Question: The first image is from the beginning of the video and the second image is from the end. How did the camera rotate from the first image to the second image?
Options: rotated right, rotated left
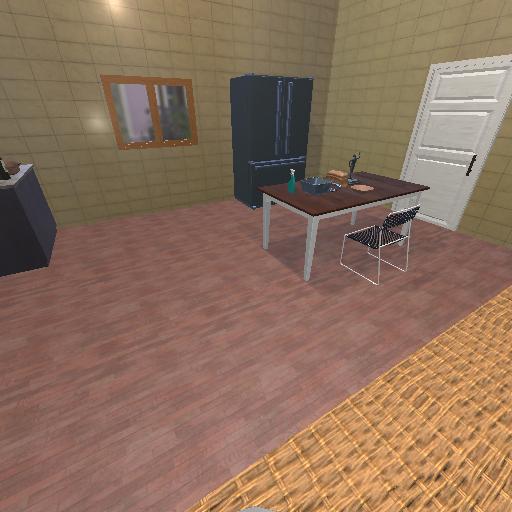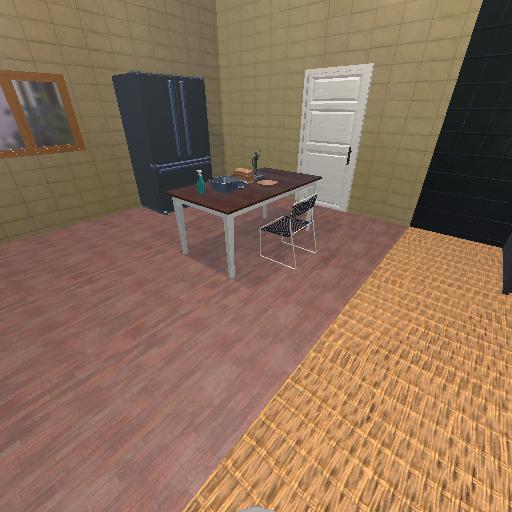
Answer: rotated right